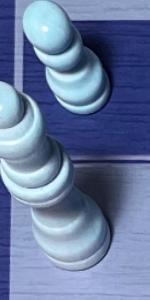
Label: Queen_White